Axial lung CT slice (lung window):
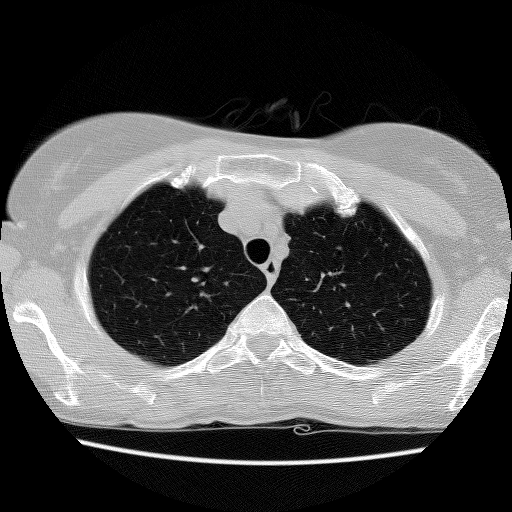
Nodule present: yes
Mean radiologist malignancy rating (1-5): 2.5